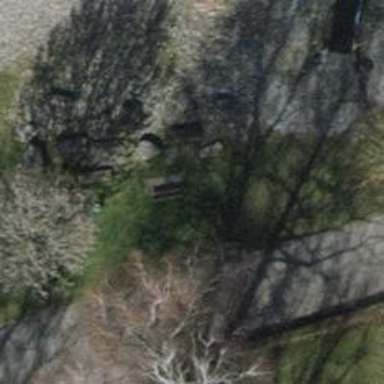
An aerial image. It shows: Brown bench.